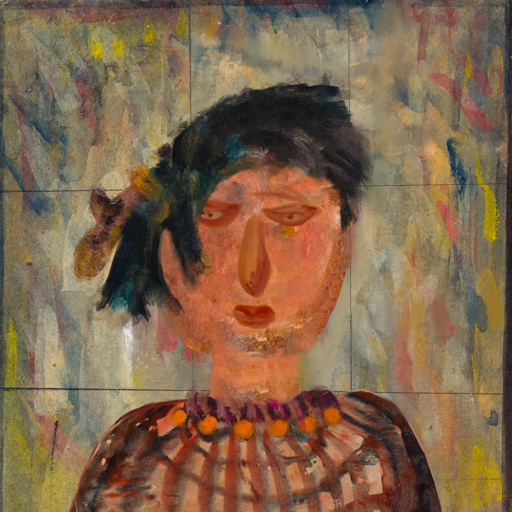
Background: GypsyMother, Head And Neck Front: Boggyland, Face Front: Pious_Lady, Bust: Orphan, Hair Front: Pipe, Head Accessory: Blank, Second Necklace: Blank, Necklace: Doll, Baby: Blank